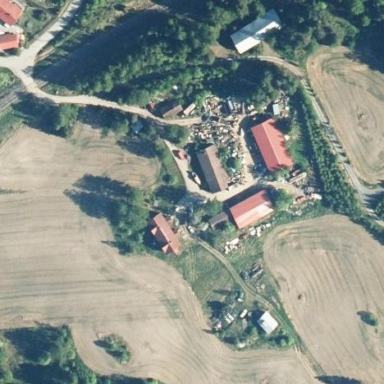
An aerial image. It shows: Farmyard area.